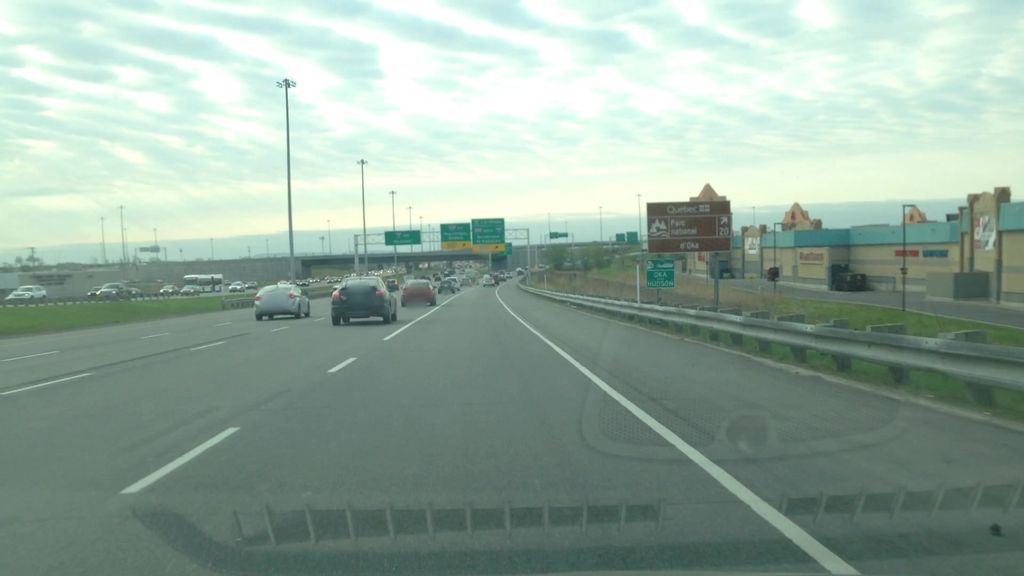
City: montreal